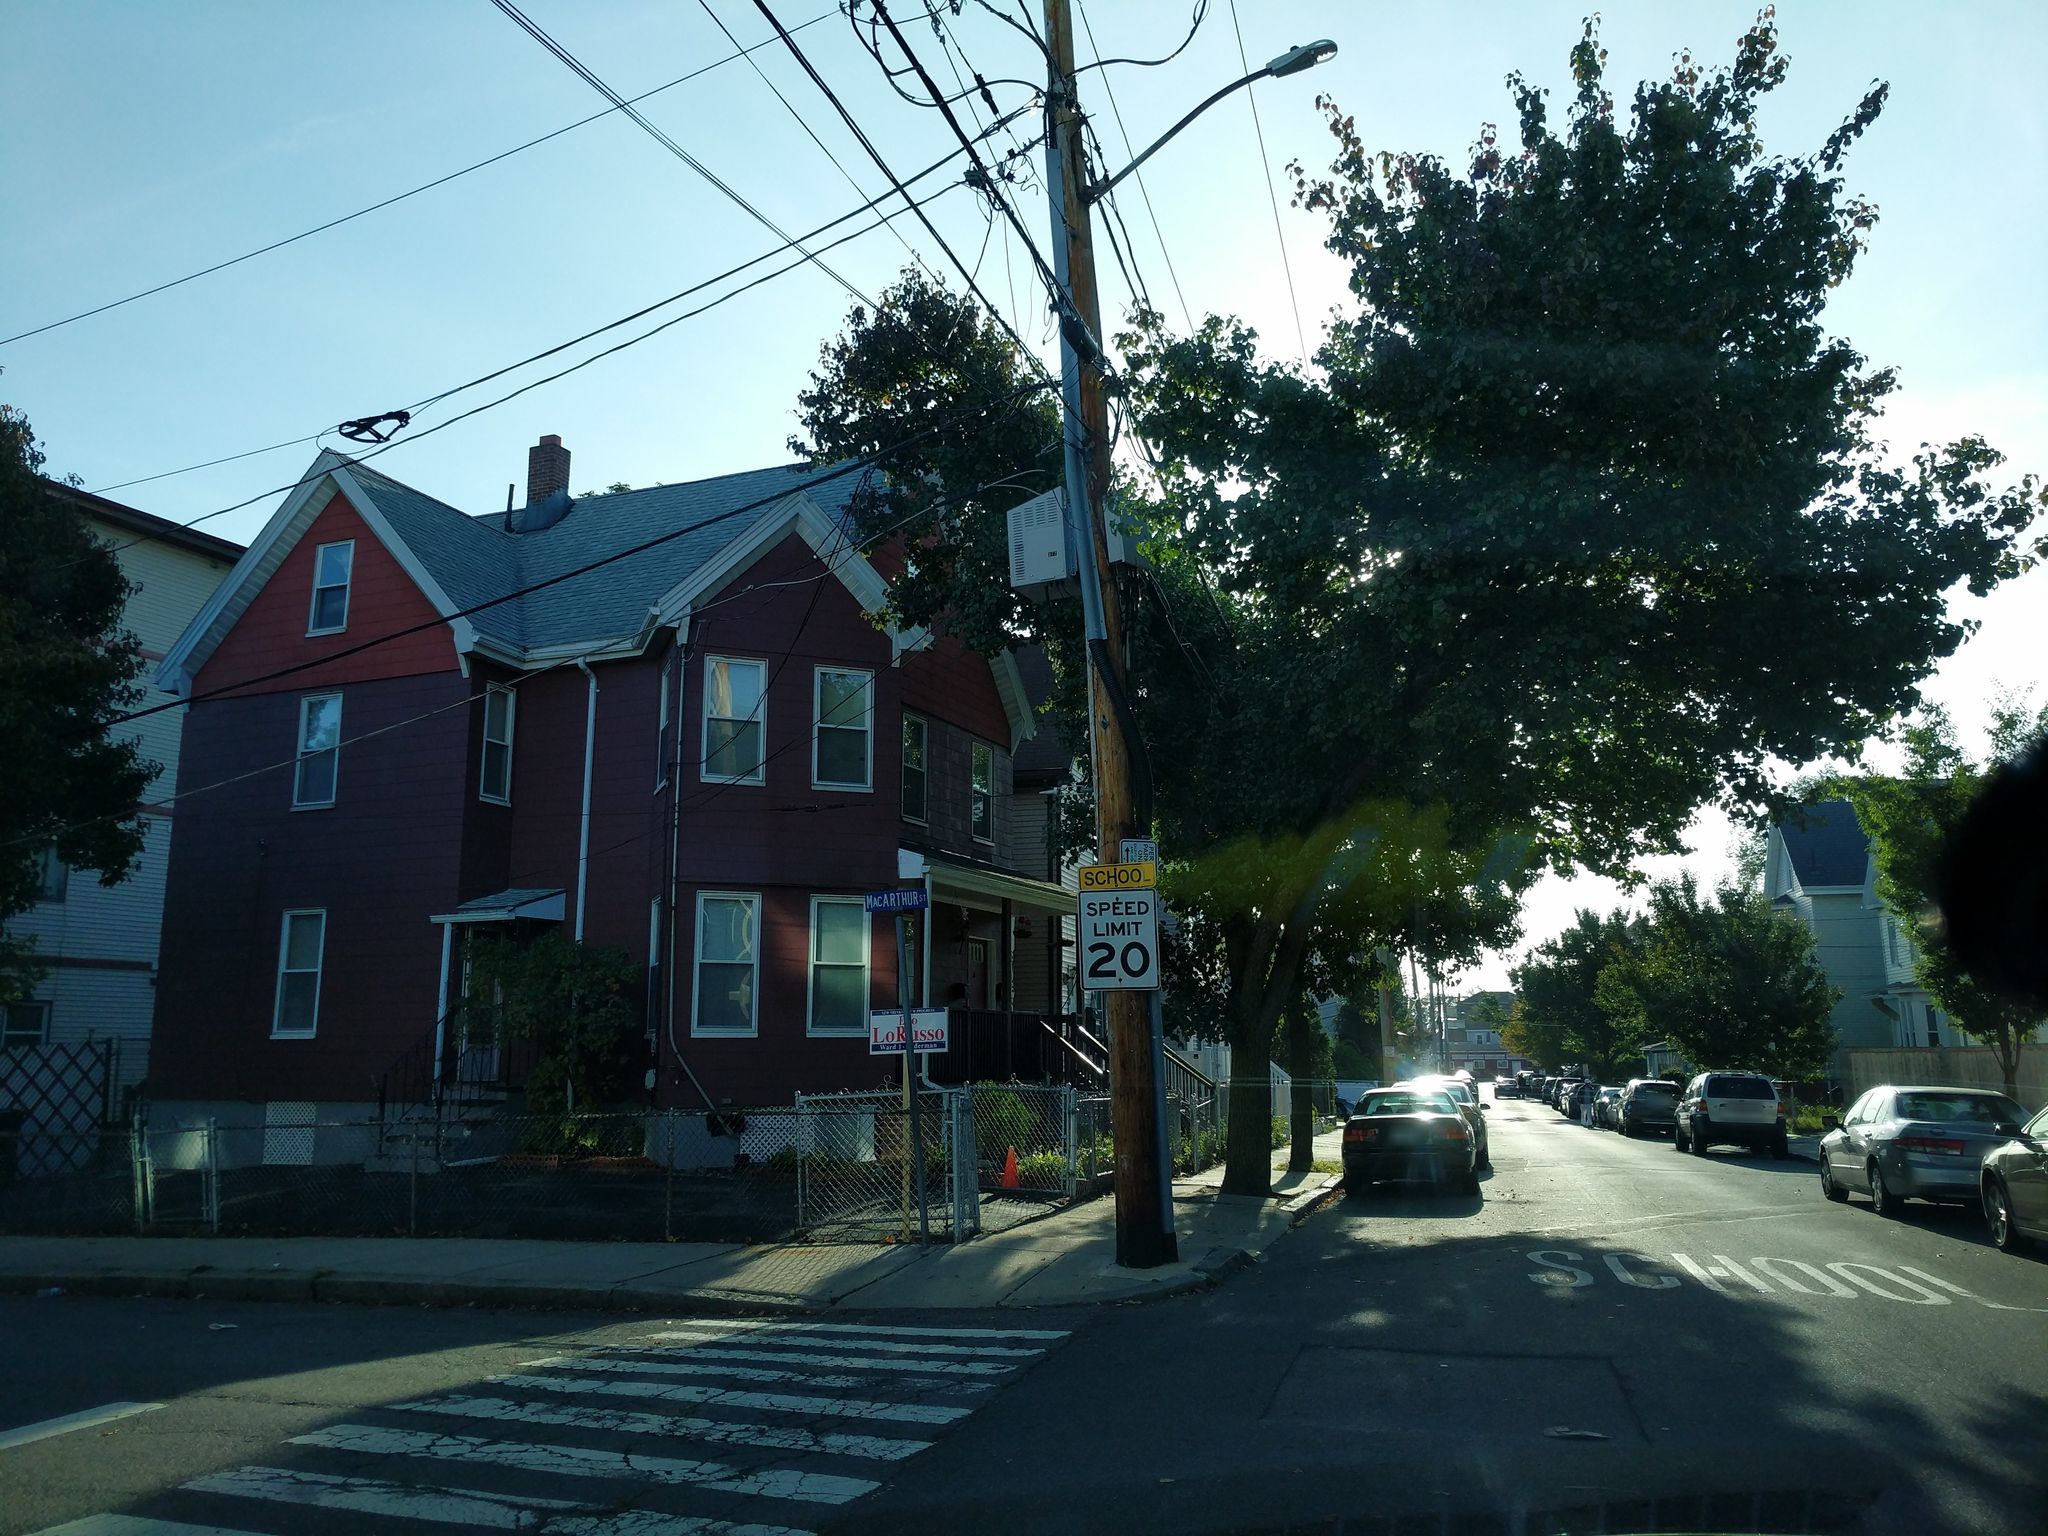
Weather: clear
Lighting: day
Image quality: good
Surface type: driving surface
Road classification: footway
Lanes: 1
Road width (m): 12.2
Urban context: urban centre
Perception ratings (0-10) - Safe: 6.86, Lively: 9.17, Beautiful: 6.98, Boring: 4.58, Depressing: 1.49, Wealthy: 3.44